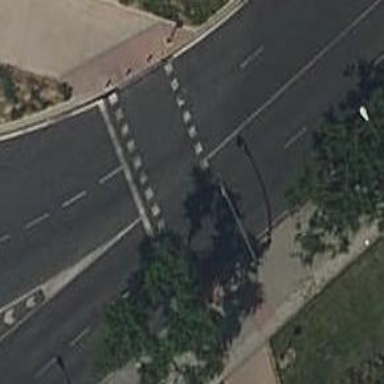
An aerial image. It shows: Traffic signals at road crossing.